Field crop: maize
Growth stage: 2
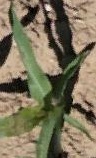
Species: maize